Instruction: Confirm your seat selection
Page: seats
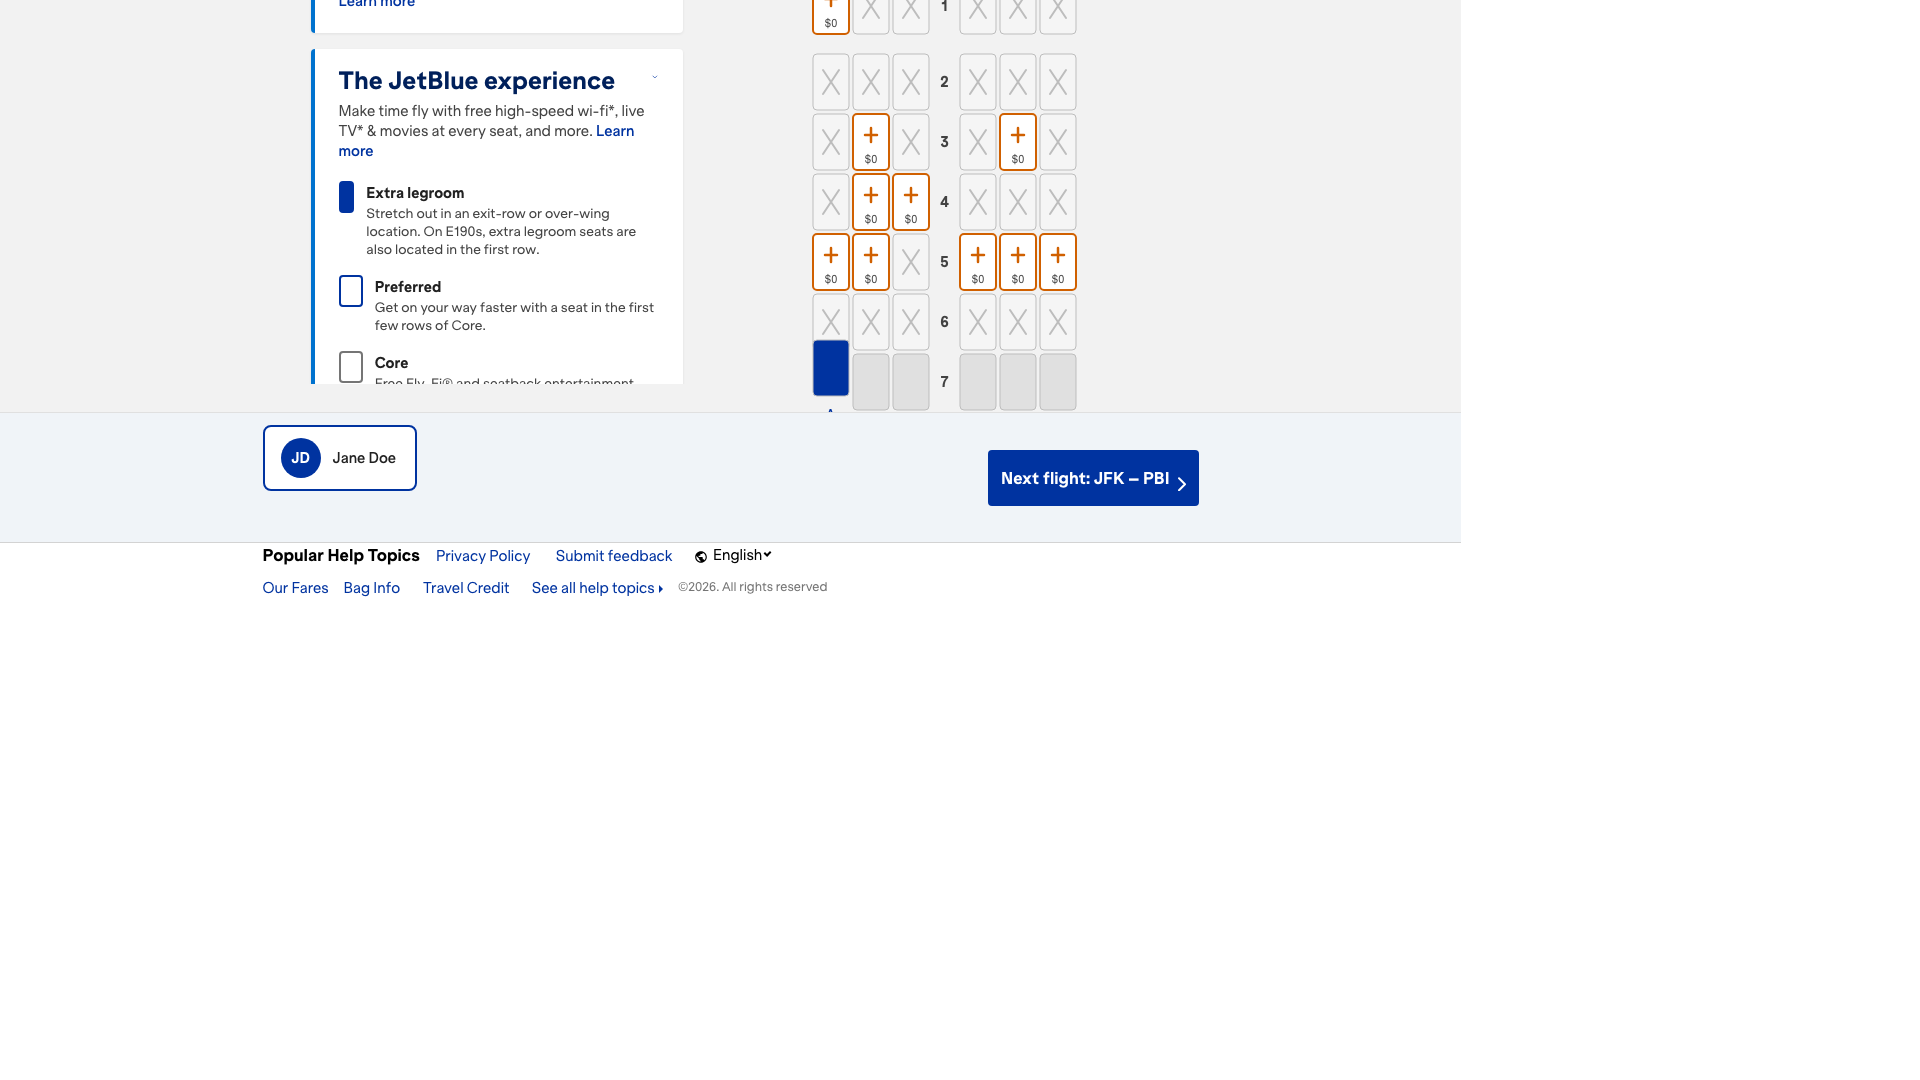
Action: click